Question: I am new in Symphony and would like to add a new design. Here I have attached the file which I want to integrate in the user side. How is this possible?!

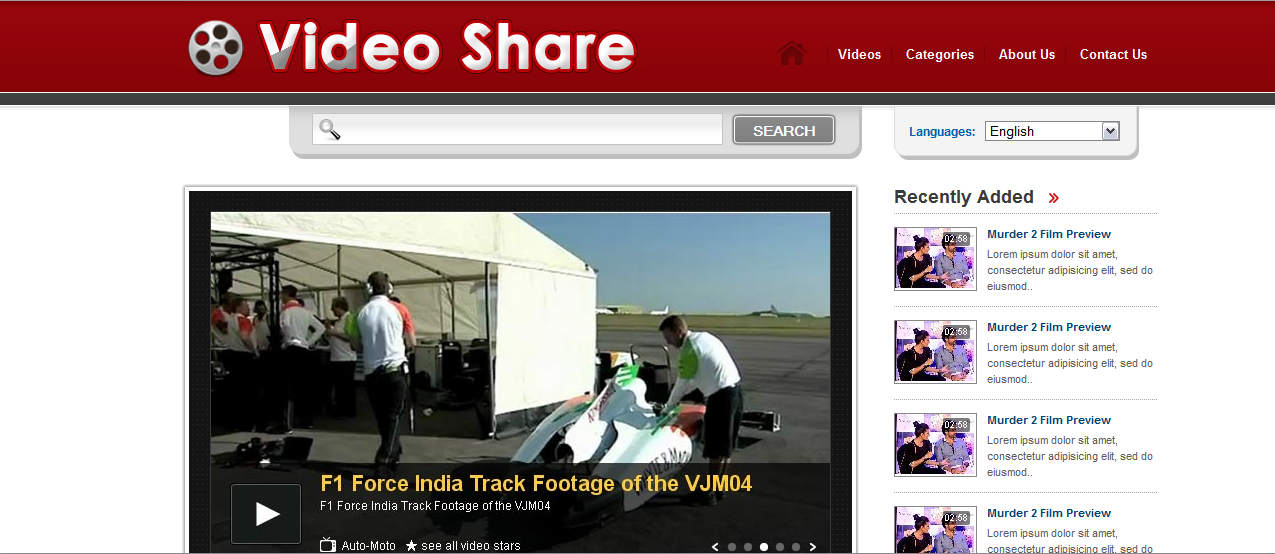
Answer: You'll need to use <URL>. Make sure you read through that page.
Chapter 2 of the <URL> deals with templates, and is a nice way of getting to grips with how it works.
Hopefully this will give the basic idea of how to control the HTML output using XSLT. You will then need to create your CSS to style your HTML.